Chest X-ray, PA view. Patient: 41 years old, sex F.
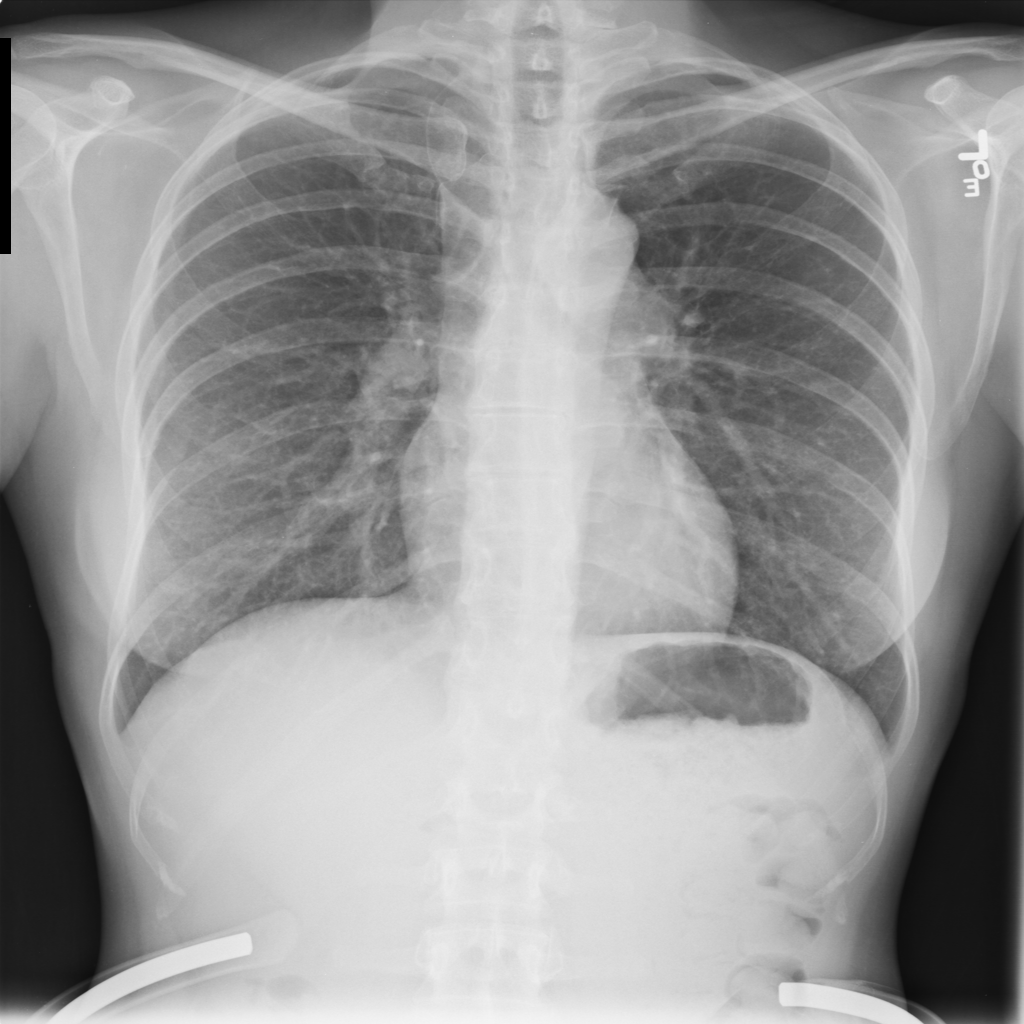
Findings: No Finding